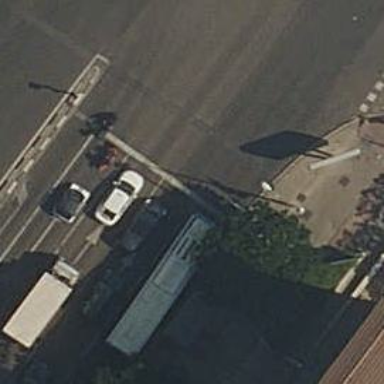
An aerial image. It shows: Road with traffic signals.